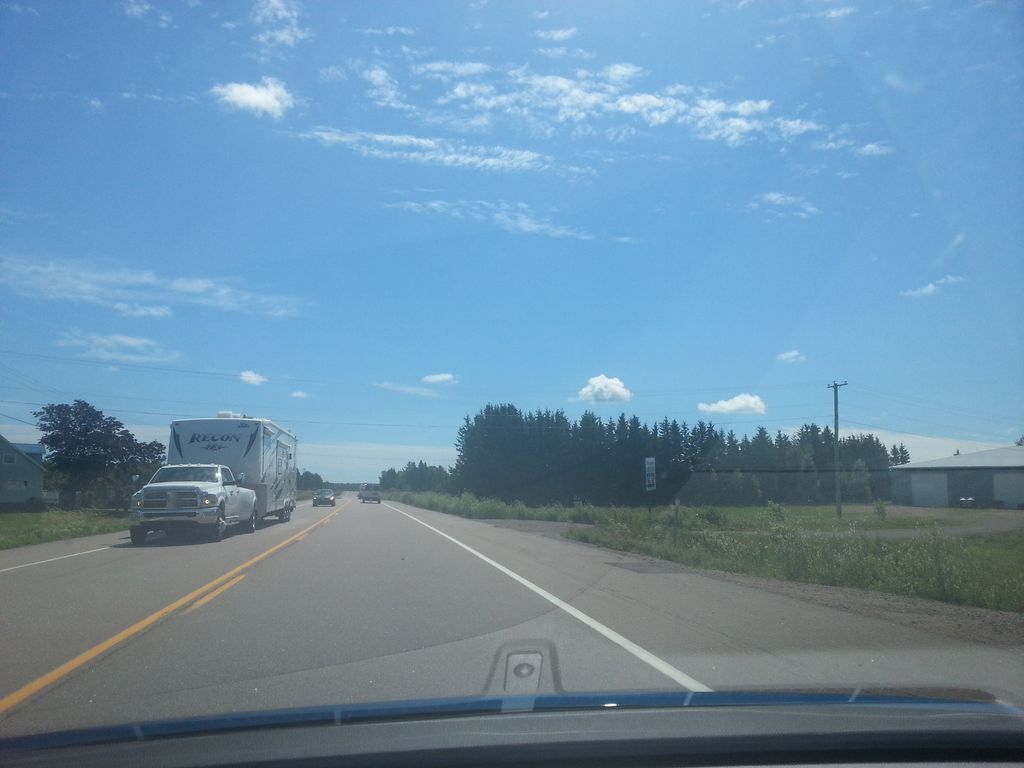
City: charlottetown